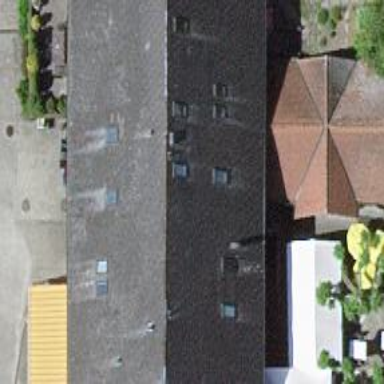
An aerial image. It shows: Part of building.